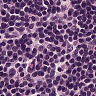
Metastatic tissue present: no